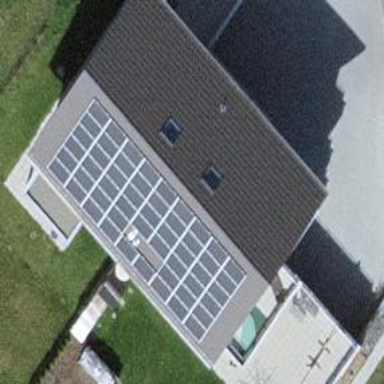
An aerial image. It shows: Solar photovoltaic panel generator.